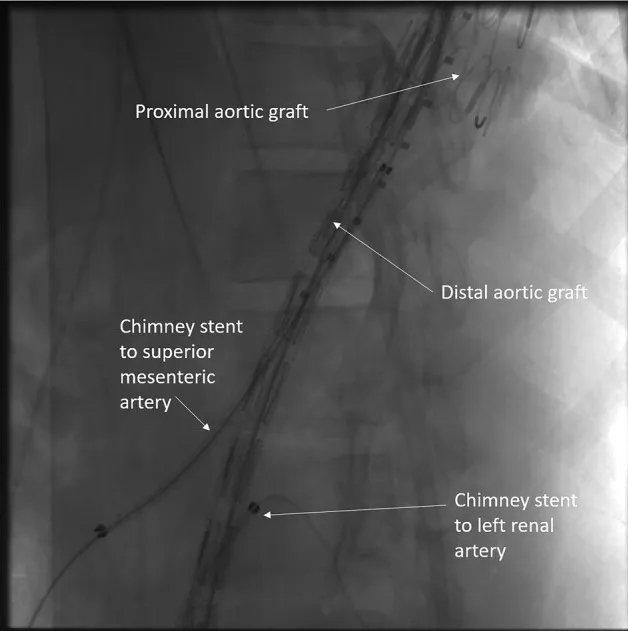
Endovascular aneurysm repair. The thoracic aortic stent graft was deployed first. The SMA stent was placed through the implanted graft. The stent in the left renal artery was placed from the left femoral artery, and the second aortic stent graft was positioned from the right femoral artery.
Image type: radiology (x_ray)